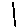
Label: line